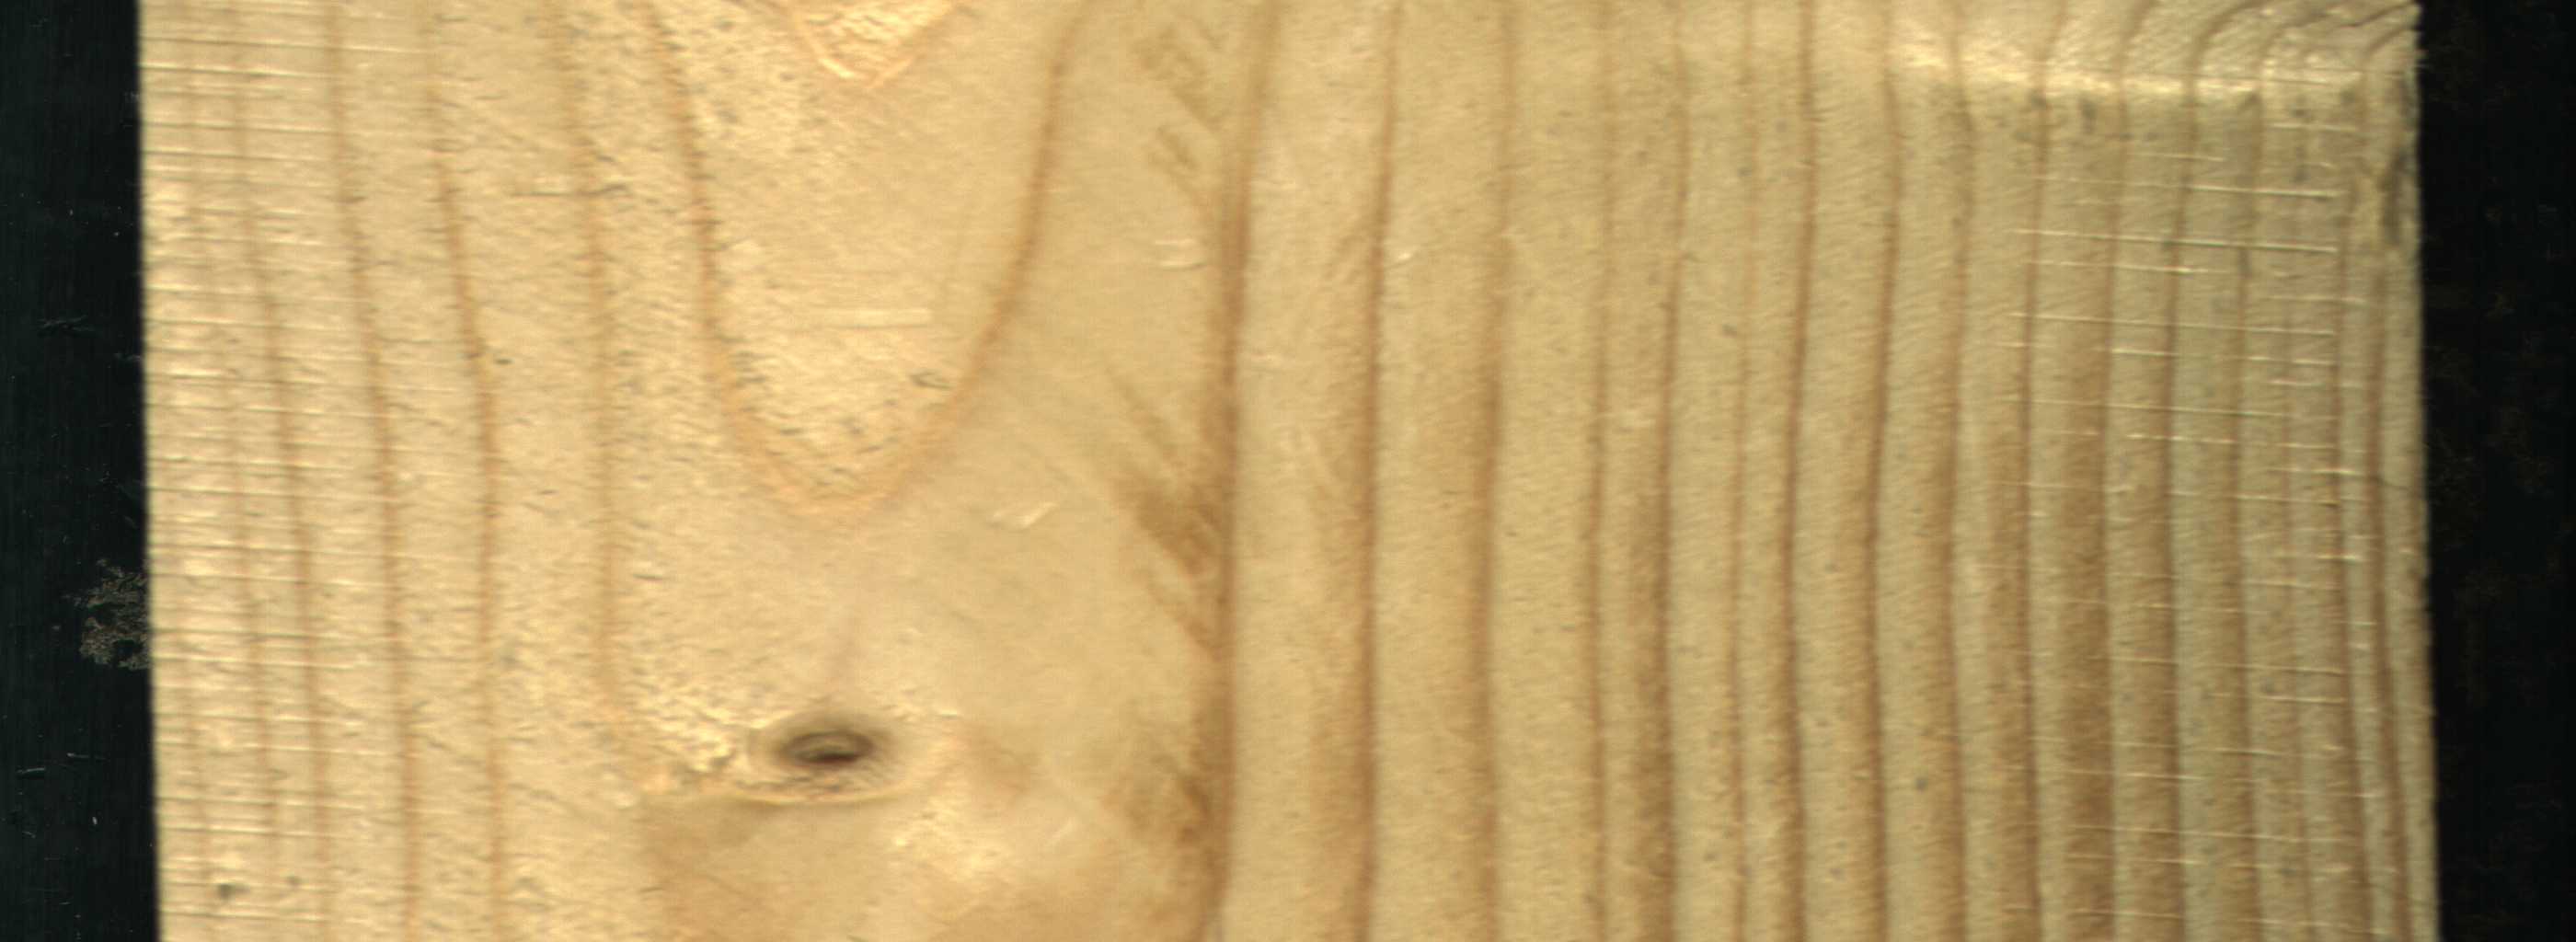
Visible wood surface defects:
Live_Knot